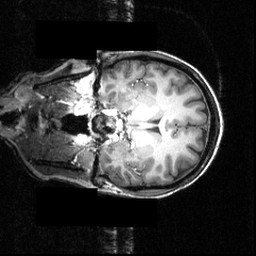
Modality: T1w
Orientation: coronal
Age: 26
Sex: female
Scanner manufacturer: siemens
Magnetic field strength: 3.951 T
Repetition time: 1.5 s
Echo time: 0.00335 s